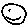
Label: smiley face